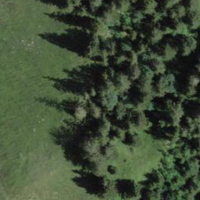
EUNIS habitat code: 44
Species observed at this site:
Plantago media